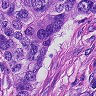
Metastatic tissue present: yes